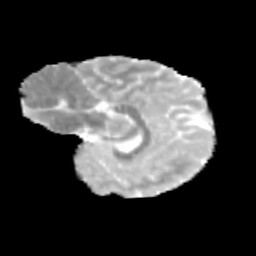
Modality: MD
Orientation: sagittal
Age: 11
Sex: female
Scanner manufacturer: siemens
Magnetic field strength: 3 T
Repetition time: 3.8 s
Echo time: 0.07 s